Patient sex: F
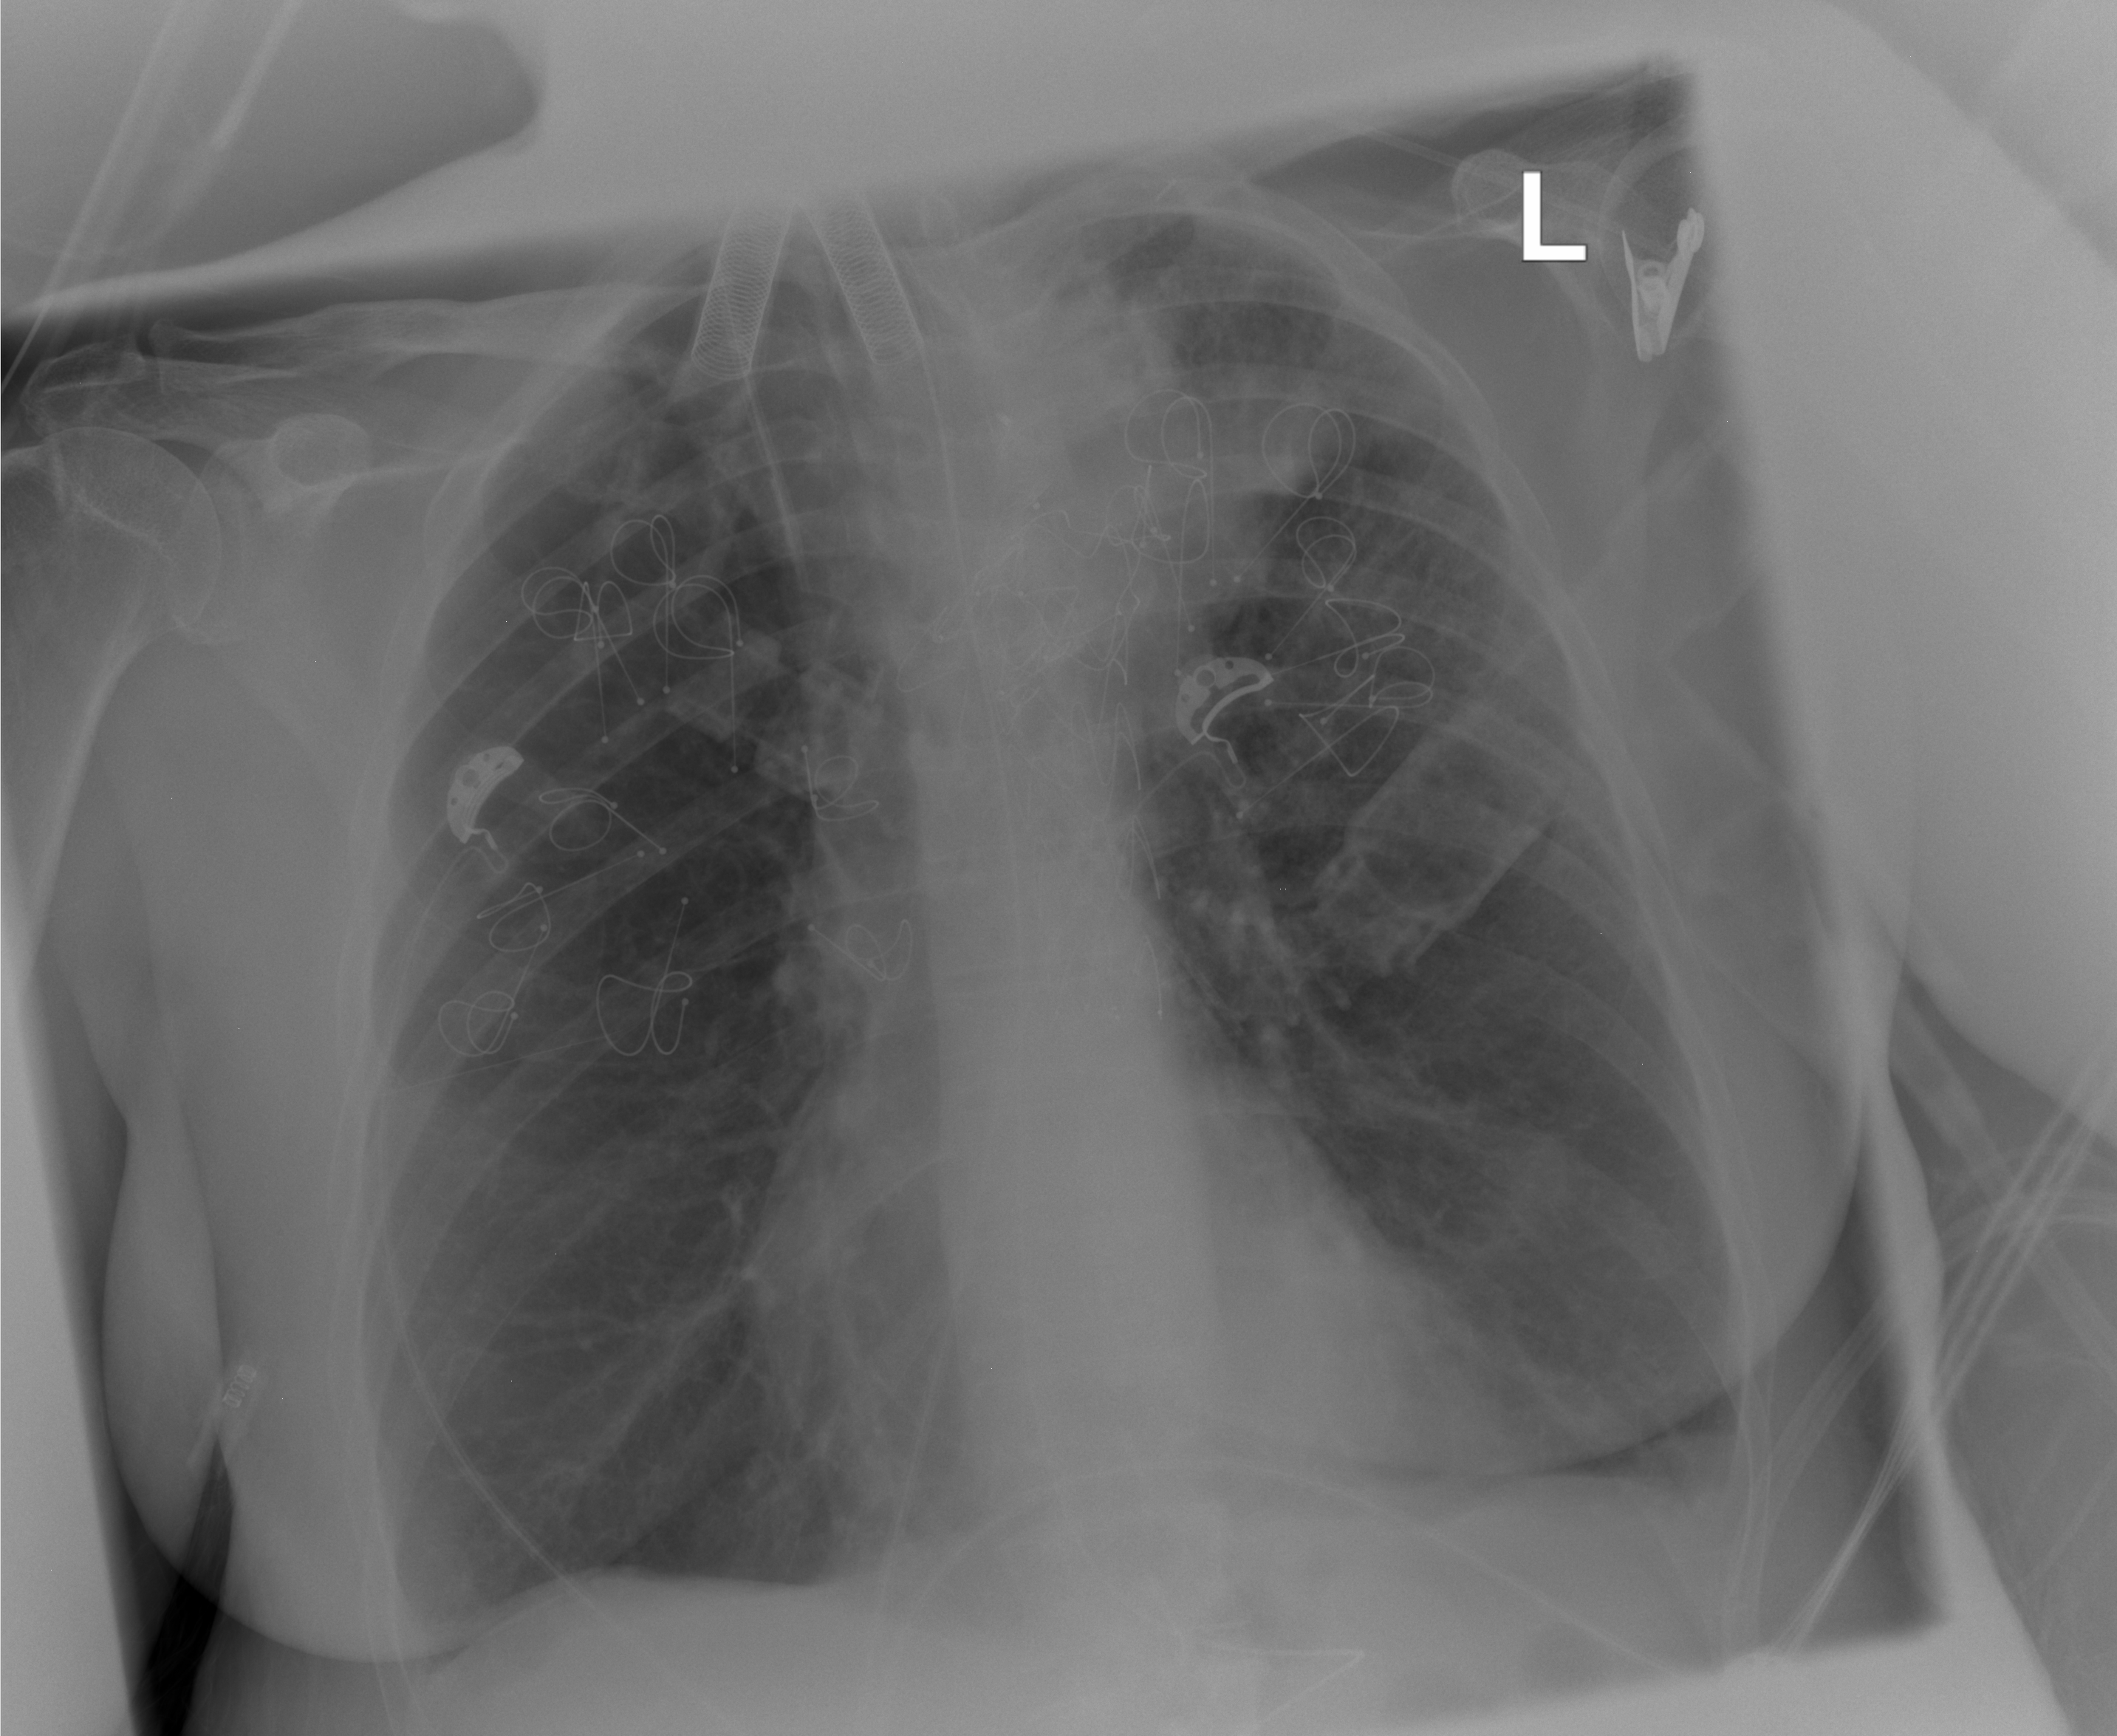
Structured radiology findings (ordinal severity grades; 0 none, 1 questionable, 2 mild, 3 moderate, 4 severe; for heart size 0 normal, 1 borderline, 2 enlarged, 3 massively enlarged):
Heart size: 0
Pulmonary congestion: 0
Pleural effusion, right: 0
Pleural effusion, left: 1
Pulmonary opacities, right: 0
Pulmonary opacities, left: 0
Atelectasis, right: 0
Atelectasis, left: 1